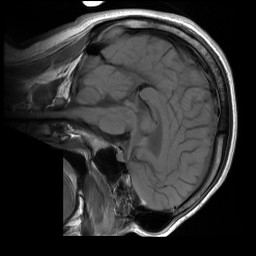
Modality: T1w
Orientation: sagittal
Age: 21
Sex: male
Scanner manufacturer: ge
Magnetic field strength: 3 T
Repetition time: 0.663 s
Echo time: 0.01529 s